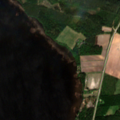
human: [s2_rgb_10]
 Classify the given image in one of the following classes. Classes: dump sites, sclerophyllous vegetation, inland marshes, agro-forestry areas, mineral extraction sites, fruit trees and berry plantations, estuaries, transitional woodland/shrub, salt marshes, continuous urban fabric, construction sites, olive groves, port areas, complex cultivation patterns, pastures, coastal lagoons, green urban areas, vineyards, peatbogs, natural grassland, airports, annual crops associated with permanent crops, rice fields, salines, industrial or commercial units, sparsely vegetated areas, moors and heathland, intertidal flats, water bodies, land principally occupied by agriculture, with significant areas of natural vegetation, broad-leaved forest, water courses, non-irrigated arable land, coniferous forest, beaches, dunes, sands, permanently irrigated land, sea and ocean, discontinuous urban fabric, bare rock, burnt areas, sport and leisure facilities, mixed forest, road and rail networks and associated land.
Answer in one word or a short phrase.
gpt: non-irrigated arable land, coniferous forest, mixed forest, inland marshes, water bodies